Field crop: maize
Growth stage: 1
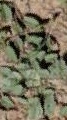
Species: convolvulus